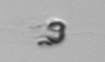
Label: Apedinella